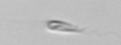
Label: flagellate_morphotype3